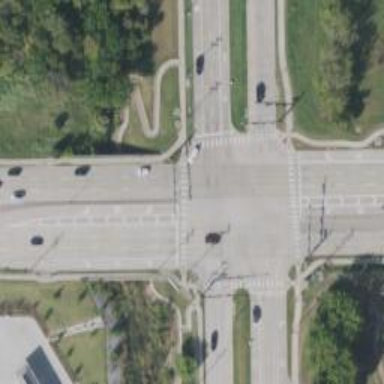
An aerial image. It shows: Primary highway with separate sidewalk.